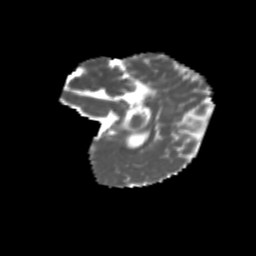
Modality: MD
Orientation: sagittal
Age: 6
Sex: male
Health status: healthy